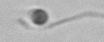
Label: Ophiaster